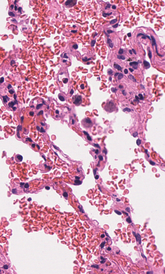
Tumor epithelial tissue: no
Tumor-associated stroma tissue: no
Normal tissue: yes